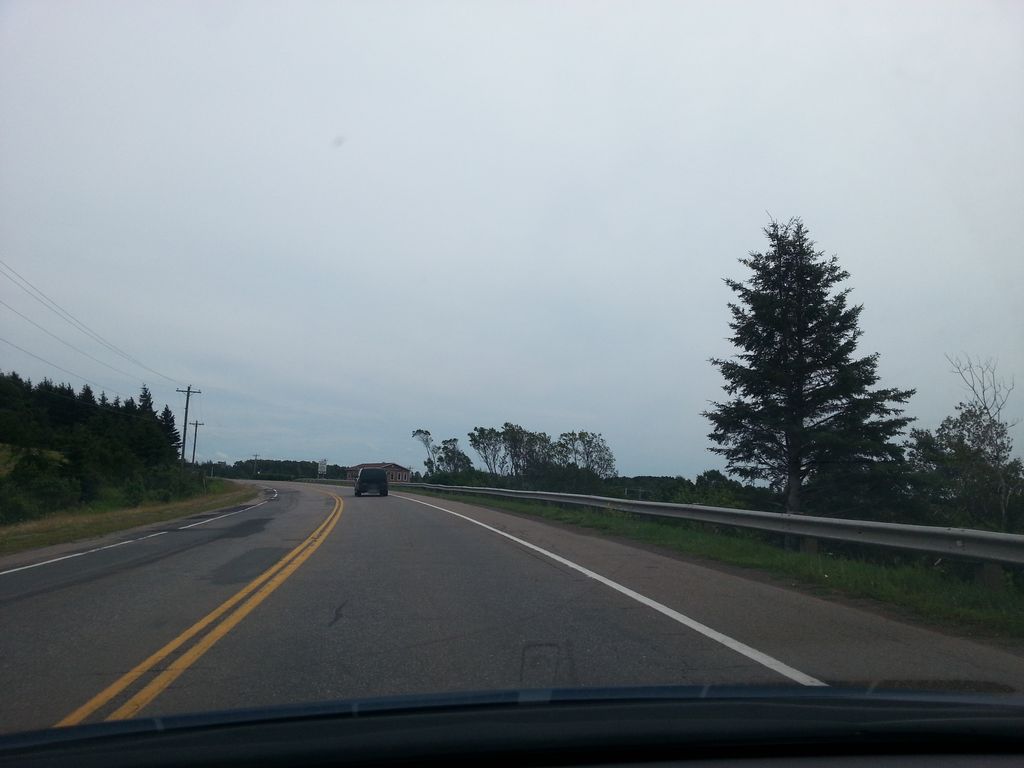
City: charlottetown